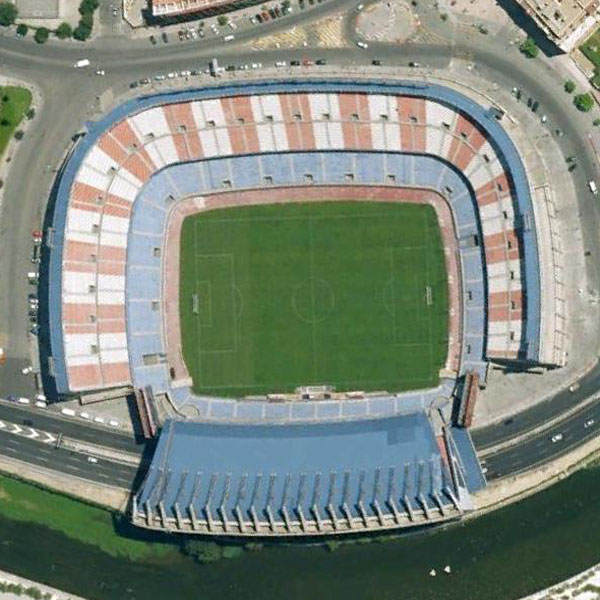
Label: footballField